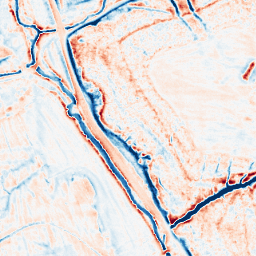
Category: edge_preserving
Decomposition family: anisotropic_diffusion
Decomposition parameters: iterations: 50
kappa: 100
gamma: 0.1
Upsampling method: sinc_blackman
Upsampling parameters: scale: 2
kernel_size: 4
Upsampling scale: 2